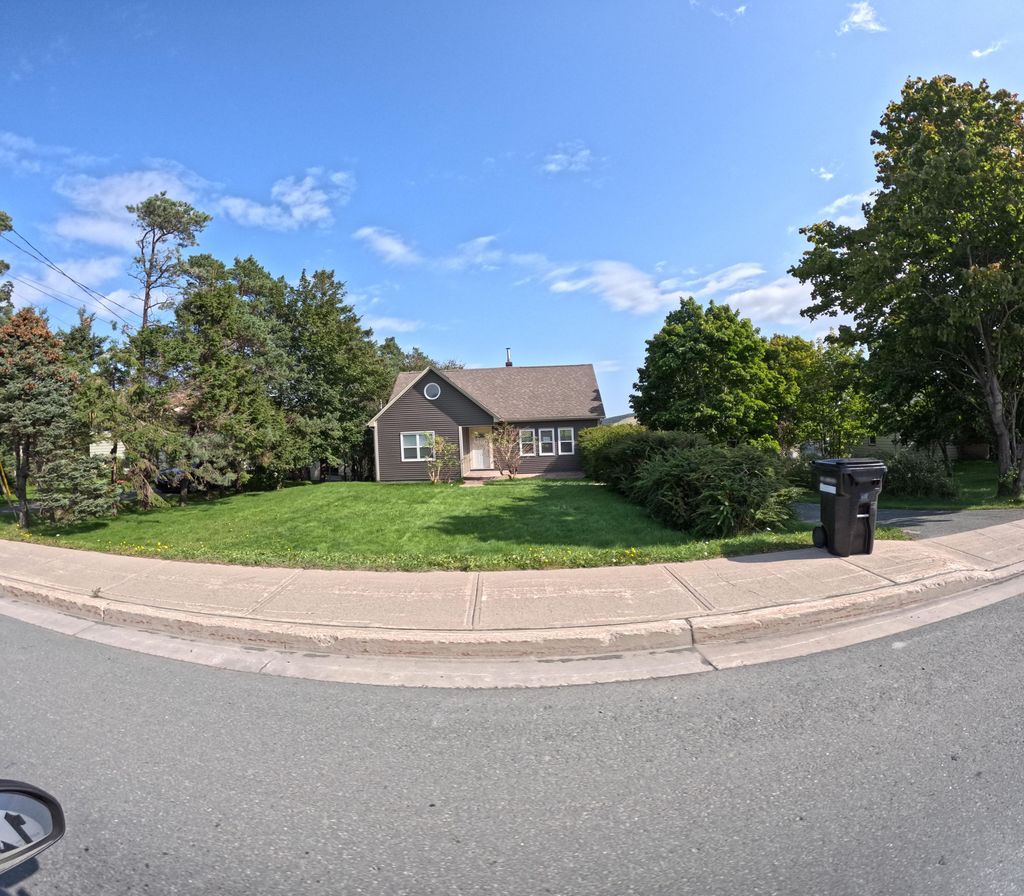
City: st_johns